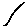
Label: line